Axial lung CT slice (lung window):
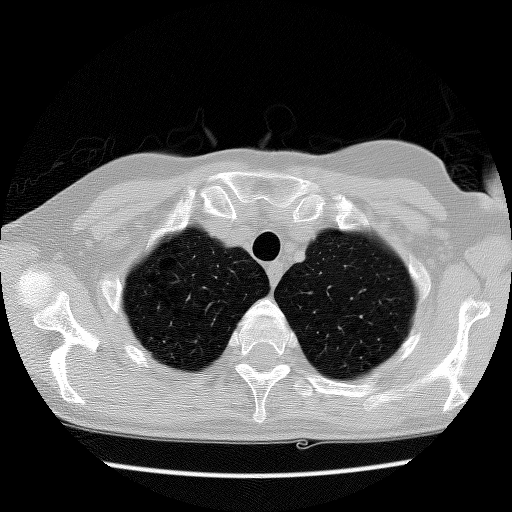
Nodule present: no